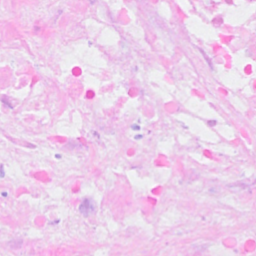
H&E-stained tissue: Breast